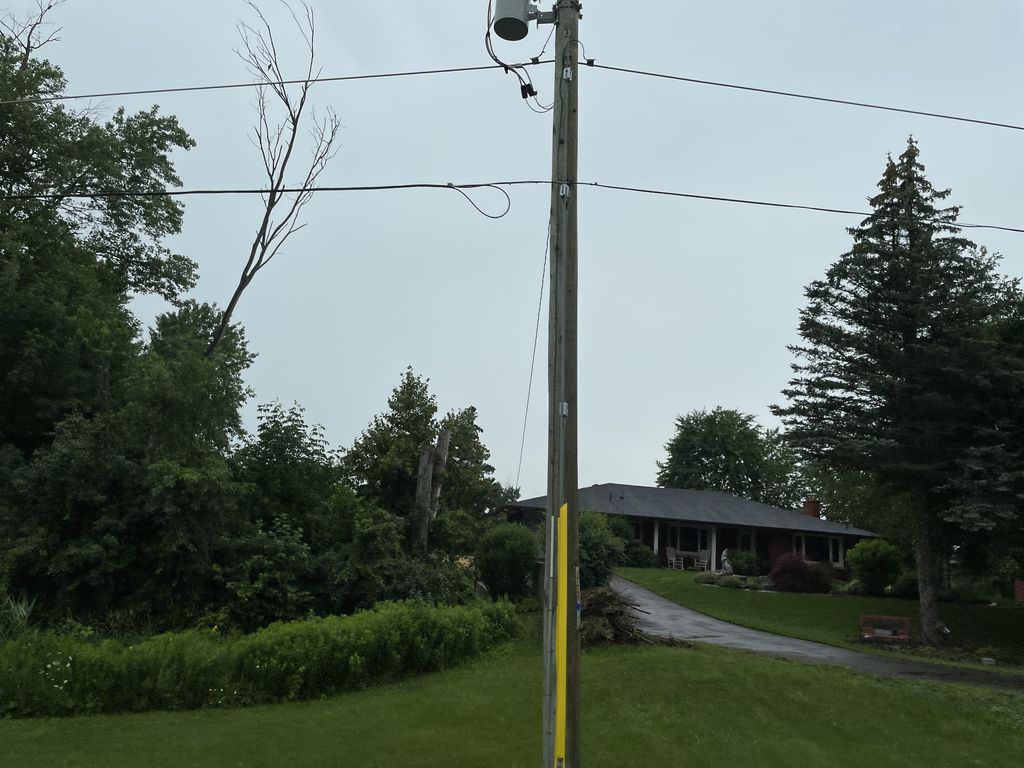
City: kitchener-waterloo